Question: '''
FirefoxProfile firefoxProfile = new FirefoxProfile();
firefoxProfile.setPreference("browser.download.folderList",2);
firefoxProfile.setPreference("browser.download.dir","c:\downloads");
firefoxProfile.setPreference("browser.download.manager.showWhenStarting",false);
firefoxProfile.setPreference("browser.helperApps.alwaysAsk.force", false);
firefoxProfile.setPreference("browser.helperApps.neverAsk.saveToDisk","application/pdf,application/x-pdf");
'''
I am using above code MIME of pdf is i think correct 'application/pdf,application/x-pdf' and then using this to
'''
WebDriver driver = new FirefoxDriver(firefoxProfile);
driver.navigate().to("Website");
'''
but I am unable to understand the problem with My code because the firefox still show the dialogue box

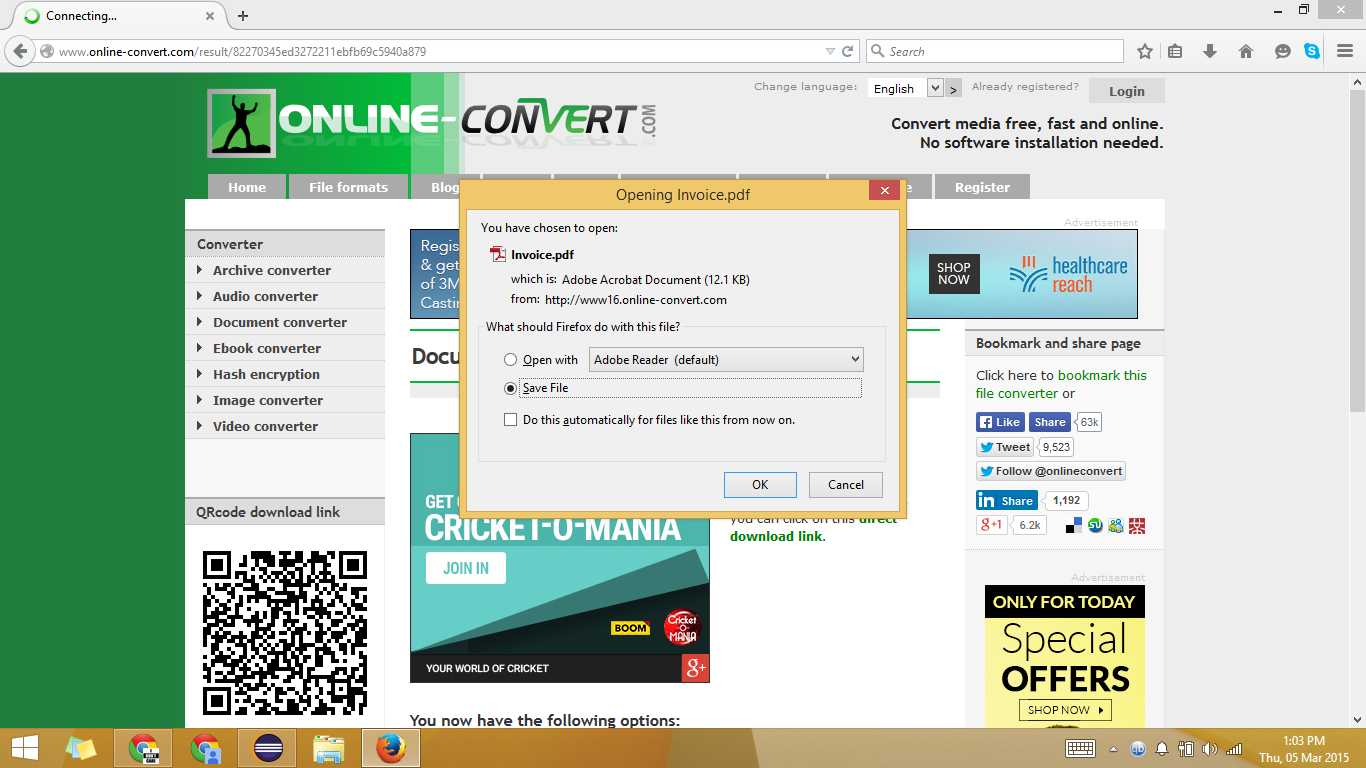
Answer: Try this:
'''
firefoxProfile.setPreference("pdfjs.disabled", true);
'''